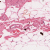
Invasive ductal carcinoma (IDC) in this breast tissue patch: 0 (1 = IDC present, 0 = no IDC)